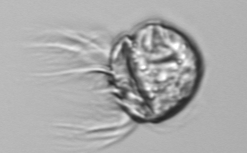
Label: Leegaardiella_ovalis